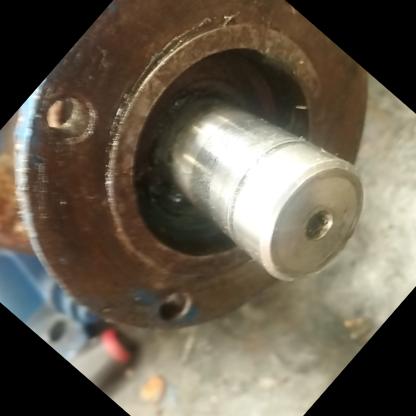
Klasa: inne